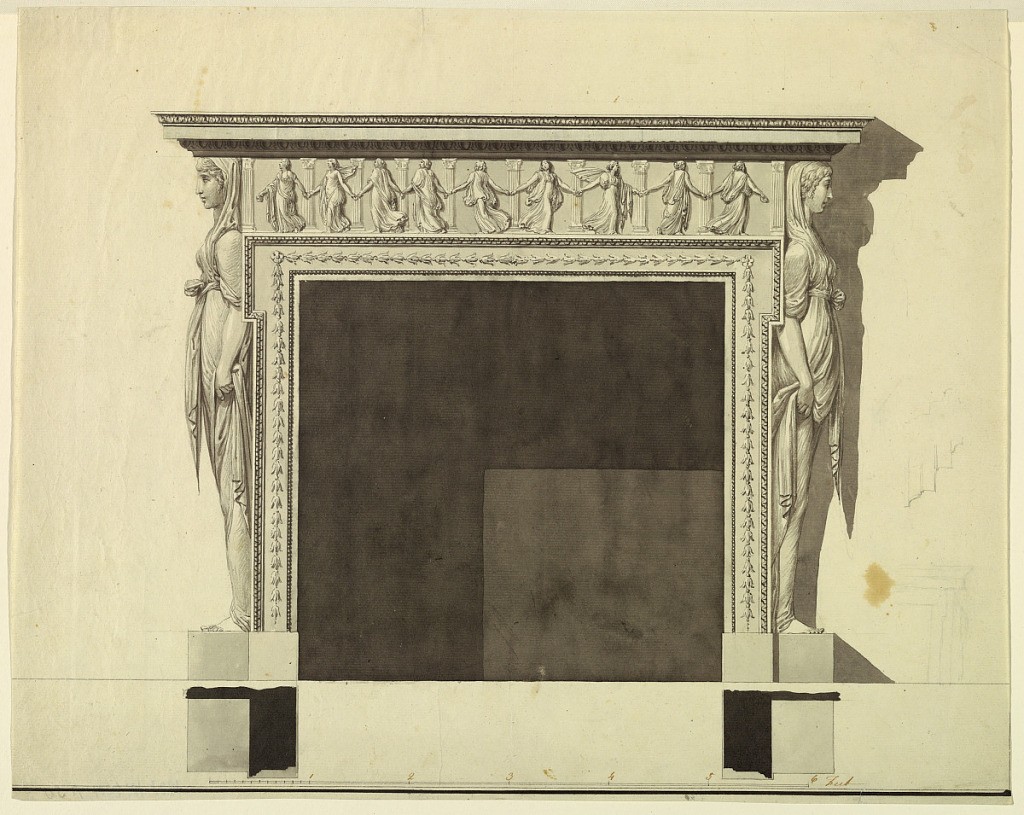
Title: Design for a Chimneypiece with Borghese Dancers
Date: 1780–1800
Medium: Graphite, pen and ink, brush and watercolor on paper
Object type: Drawing
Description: The fireplace is framed as by the upper part of a molded frame, whose upper end is somewhat projecting. Below is a base. Upon the upper edge stands a relief with nine dancers like those in 1938-88-8200. Laterally stand caryatids shown in profile. An antablature is above. A strip of paper has been pasted over one of its ornamented moldings. Shadow, baseline, plans, scale similar to 1901-039-8194. Figures and feet are added in ordinary ink. At right are rough graphite outlines of an entablature and of the right side of a mantelpiece. Below framing as in 1901-38-8200.